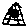
Label: triangle